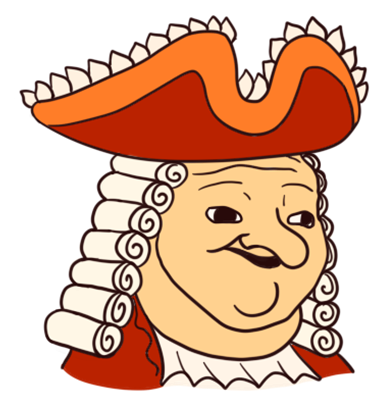
Label: 5_Brainlet